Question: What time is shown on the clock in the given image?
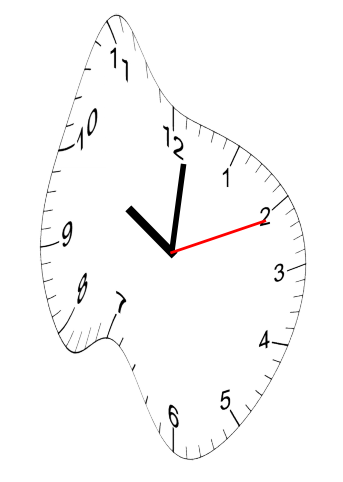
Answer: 10:01:11